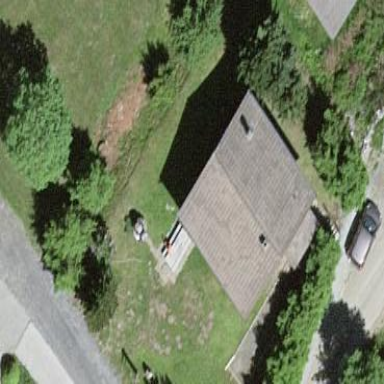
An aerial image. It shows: Simple house.